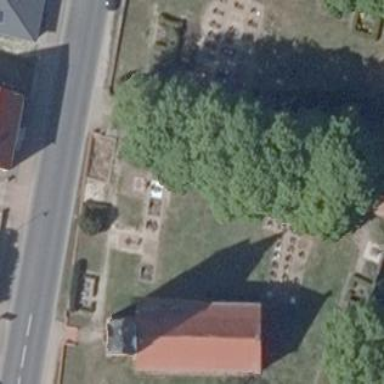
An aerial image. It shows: Graveyard.